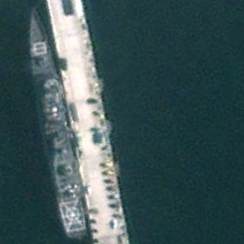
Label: cruiser